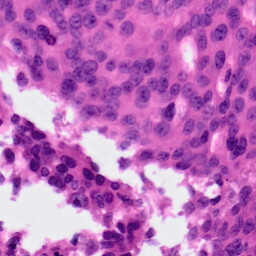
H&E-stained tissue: Ovarian